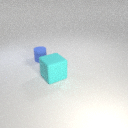
small blue rubber cylinder behind large cyan rubber cube